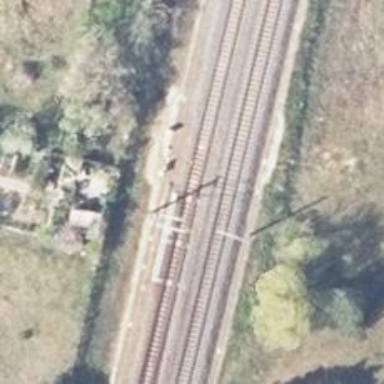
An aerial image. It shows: Railway track with contact lines for electrification.